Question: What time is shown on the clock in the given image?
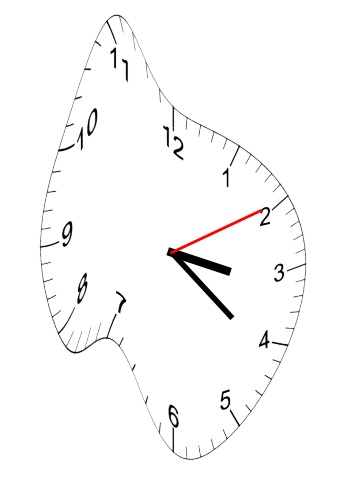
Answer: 03:21:10